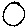
Label: circle